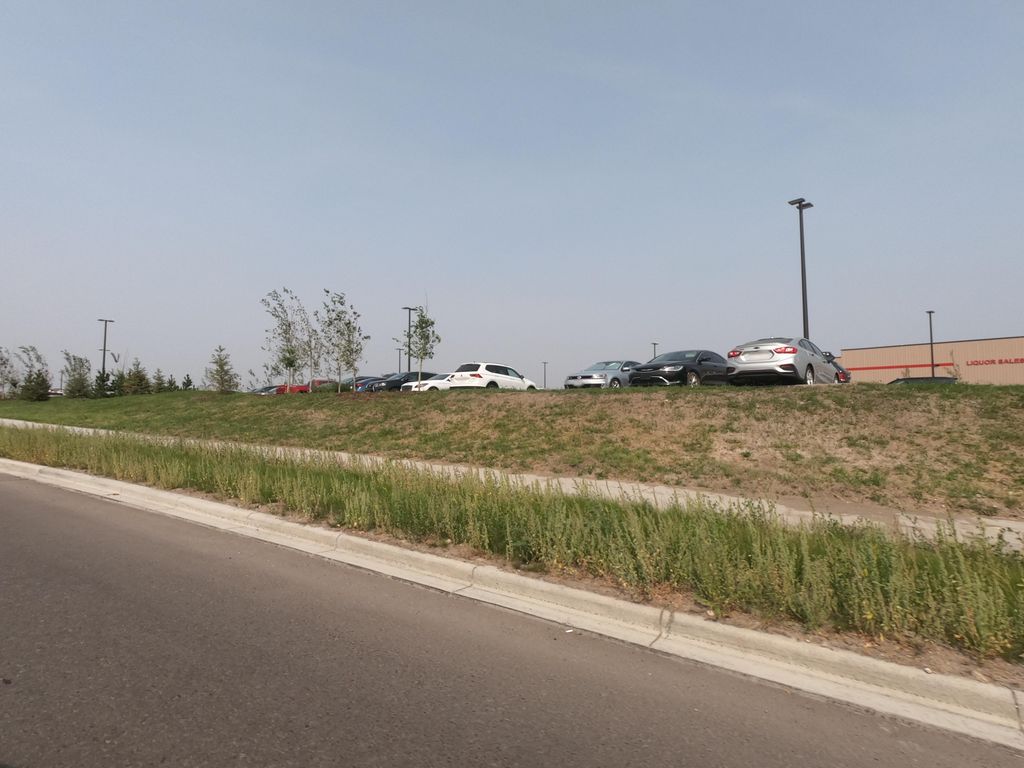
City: calgary